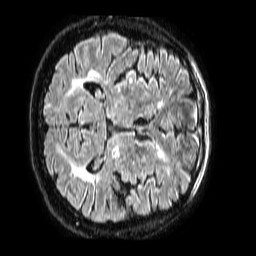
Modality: FLAIR
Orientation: axial
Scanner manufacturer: philips
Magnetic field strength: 1.5 T
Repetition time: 4.8 s
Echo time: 0.3 s